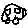
Label: car